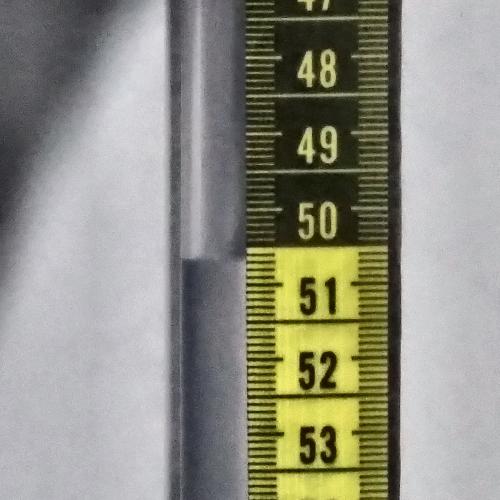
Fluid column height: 50.7 cm